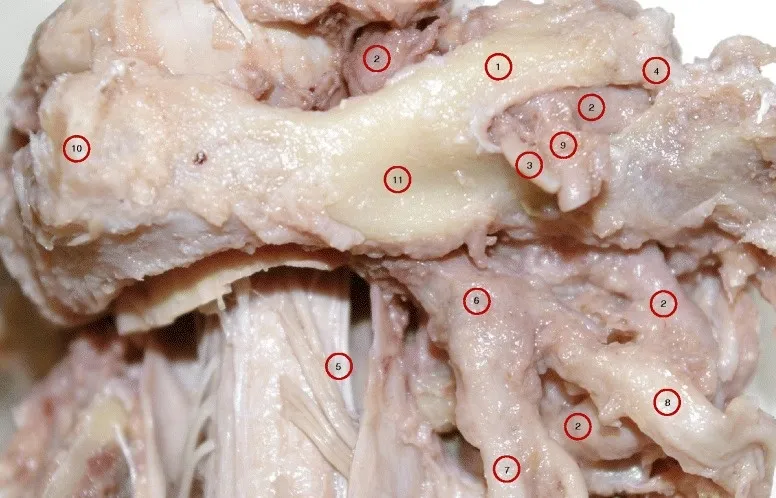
A higher magnification of specimen A of the right posterolateral aspect of sub-occipital region showing the atlas with complete dorsal and lateral bridges; and the oval opening between the two bridges. Also, the passage of vertebral artery through the tunnel formed by the posterior and lateral bridges. The sub-occipital nerve (C1 dorsal ramus) along with branches of VA emerging from the oval opening. 1. Dorsal bridge; 2. Vertebral artery; 3. C1 dorsal ramus; 4. Lateral bridge; 5. Denticulate ligament; 6. C2 dorsal root ganglion; 7. C2 dorsal ramus; 8. C2 ventral ramus; 9. Branches of VA; 10. Dorsal tubercle of atlas; 11. Dorsal arch of atlas.
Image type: pathology (fish)